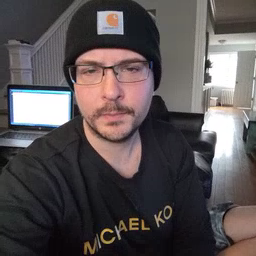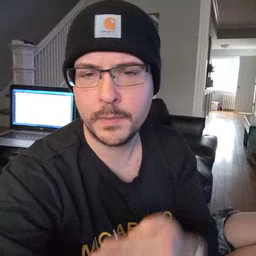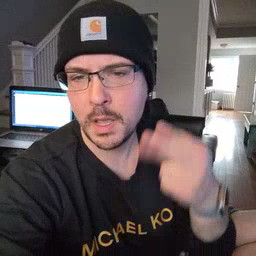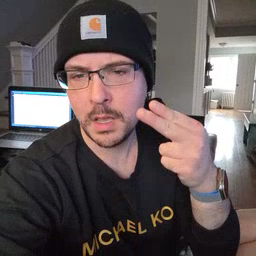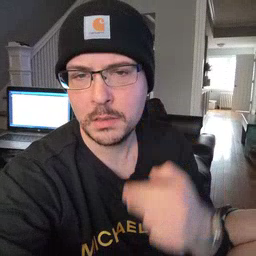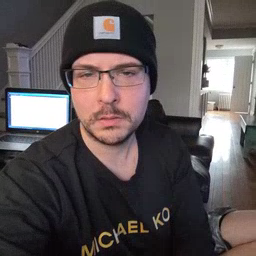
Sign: high